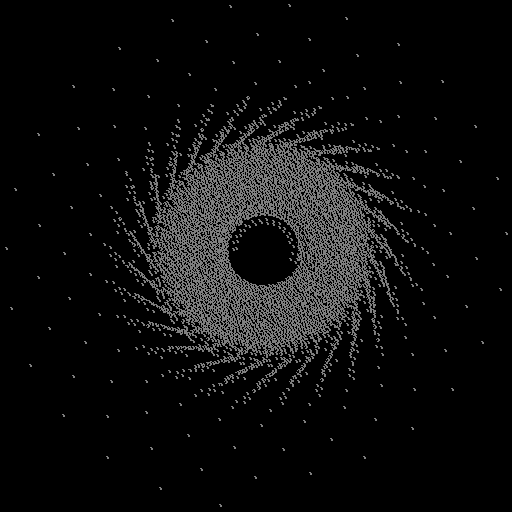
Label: sunflower